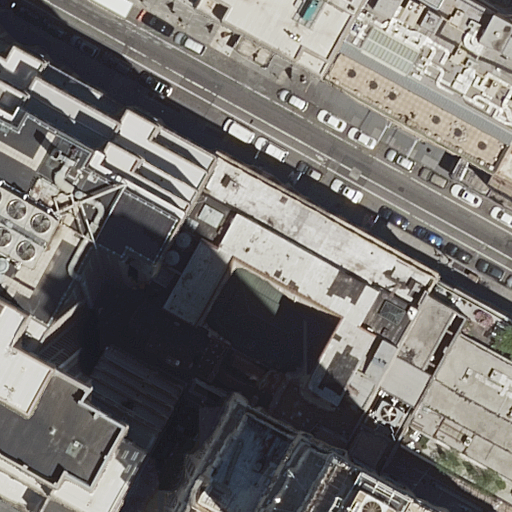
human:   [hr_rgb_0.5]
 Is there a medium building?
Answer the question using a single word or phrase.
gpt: yes

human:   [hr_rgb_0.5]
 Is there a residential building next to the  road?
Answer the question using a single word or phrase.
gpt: yes

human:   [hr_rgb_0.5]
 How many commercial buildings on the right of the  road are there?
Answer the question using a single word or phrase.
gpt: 1

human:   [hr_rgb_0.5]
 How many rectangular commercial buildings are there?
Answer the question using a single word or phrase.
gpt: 1

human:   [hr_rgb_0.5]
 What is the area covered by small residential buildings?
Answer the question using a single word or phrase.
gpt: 0m2

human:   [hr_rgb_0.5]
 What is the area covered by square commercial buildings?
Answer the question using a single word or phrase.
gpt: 0m2

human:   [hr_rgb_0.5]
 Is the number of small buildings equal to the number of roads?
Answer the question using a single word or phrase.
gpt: yes

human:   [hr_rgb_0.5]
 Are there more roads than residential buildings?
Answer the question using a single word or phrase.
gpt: no

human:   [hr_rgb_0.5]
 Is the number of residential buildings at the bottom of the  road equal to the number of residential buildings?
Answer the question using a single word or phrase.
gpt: no

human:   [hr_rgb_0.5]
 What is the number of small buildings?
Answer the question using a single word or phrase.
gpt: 1

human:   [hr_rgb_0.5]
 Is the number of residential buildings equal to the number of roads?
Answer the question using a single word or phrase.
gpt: no

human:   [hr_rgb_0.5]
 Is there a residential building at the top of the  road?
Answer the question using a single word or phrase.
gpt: yes

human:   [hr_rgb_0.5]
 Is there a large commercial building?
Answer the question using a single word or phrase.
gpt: yes

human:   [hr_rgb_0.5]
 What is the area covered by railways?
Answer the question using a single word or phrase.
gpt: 0m2

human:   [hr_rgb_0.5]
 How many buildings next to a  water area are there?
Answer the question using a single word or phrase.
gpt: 0

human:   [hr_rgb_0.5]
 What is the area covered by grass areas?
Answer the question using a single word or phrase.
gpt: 0m2

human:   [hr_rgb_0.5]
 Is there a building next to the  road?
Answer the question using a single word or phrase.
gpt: yes

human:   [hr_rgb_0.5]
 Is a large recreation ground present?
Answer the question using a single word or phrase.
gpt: no

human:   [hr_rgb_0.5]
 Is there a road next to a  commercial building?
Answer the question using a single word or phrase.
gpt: yes

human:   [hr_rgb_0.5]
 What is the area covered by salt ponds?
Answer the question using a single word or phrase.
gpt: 0m2

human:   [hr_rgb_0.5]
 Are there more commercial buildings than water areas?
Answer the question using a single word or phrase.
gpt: yes

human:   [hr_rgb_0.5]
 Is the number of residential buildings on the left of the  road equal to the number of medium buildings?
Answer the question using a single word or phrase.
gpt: no

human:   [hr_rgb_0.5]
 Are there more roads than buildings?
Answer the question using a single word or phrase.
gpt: no

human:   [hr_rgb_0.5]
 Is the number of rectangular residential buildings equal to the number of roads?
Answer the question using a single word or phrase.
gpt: no

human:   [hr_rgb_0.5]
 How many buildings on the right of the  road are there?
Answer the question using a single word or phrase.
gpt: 3

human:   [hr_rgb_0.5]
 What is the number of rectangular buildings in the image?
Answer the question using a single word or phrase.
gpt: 3

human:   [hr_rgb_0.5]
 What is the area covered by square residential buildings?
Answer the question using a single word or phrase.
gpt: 0m2

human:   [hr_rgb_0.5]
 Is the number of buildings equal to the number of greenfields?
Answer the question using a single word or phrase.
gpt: no

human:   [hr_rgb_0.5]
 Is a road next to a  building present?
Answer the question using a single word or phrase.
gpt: yes

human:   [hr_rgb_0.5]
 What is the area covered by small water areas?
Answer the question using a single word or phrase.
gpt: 0m2

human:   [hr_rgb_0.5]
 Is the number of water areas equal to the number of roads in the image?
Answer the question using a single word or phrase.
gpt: no

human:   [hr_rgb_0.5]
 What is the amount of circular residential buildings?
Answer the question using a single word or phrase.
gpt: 0

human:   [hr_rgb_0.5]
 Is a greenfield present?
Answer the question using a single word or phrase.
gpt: no

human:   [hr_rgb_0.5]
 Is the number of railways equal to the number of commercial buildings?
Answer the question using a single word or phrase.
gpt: no

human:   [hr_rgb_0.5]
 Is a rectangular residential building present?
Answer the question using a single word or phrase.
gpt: yes

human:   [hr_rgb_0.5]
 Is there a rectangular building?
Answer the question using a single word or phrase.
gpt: yes